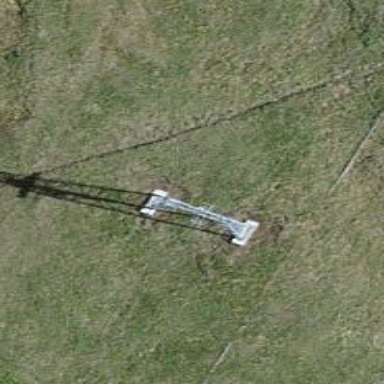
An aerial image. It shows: T-bar lift for ski slope.